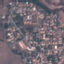
Land use / land cover class: Residential